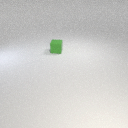
small green rubber cube